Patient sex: M
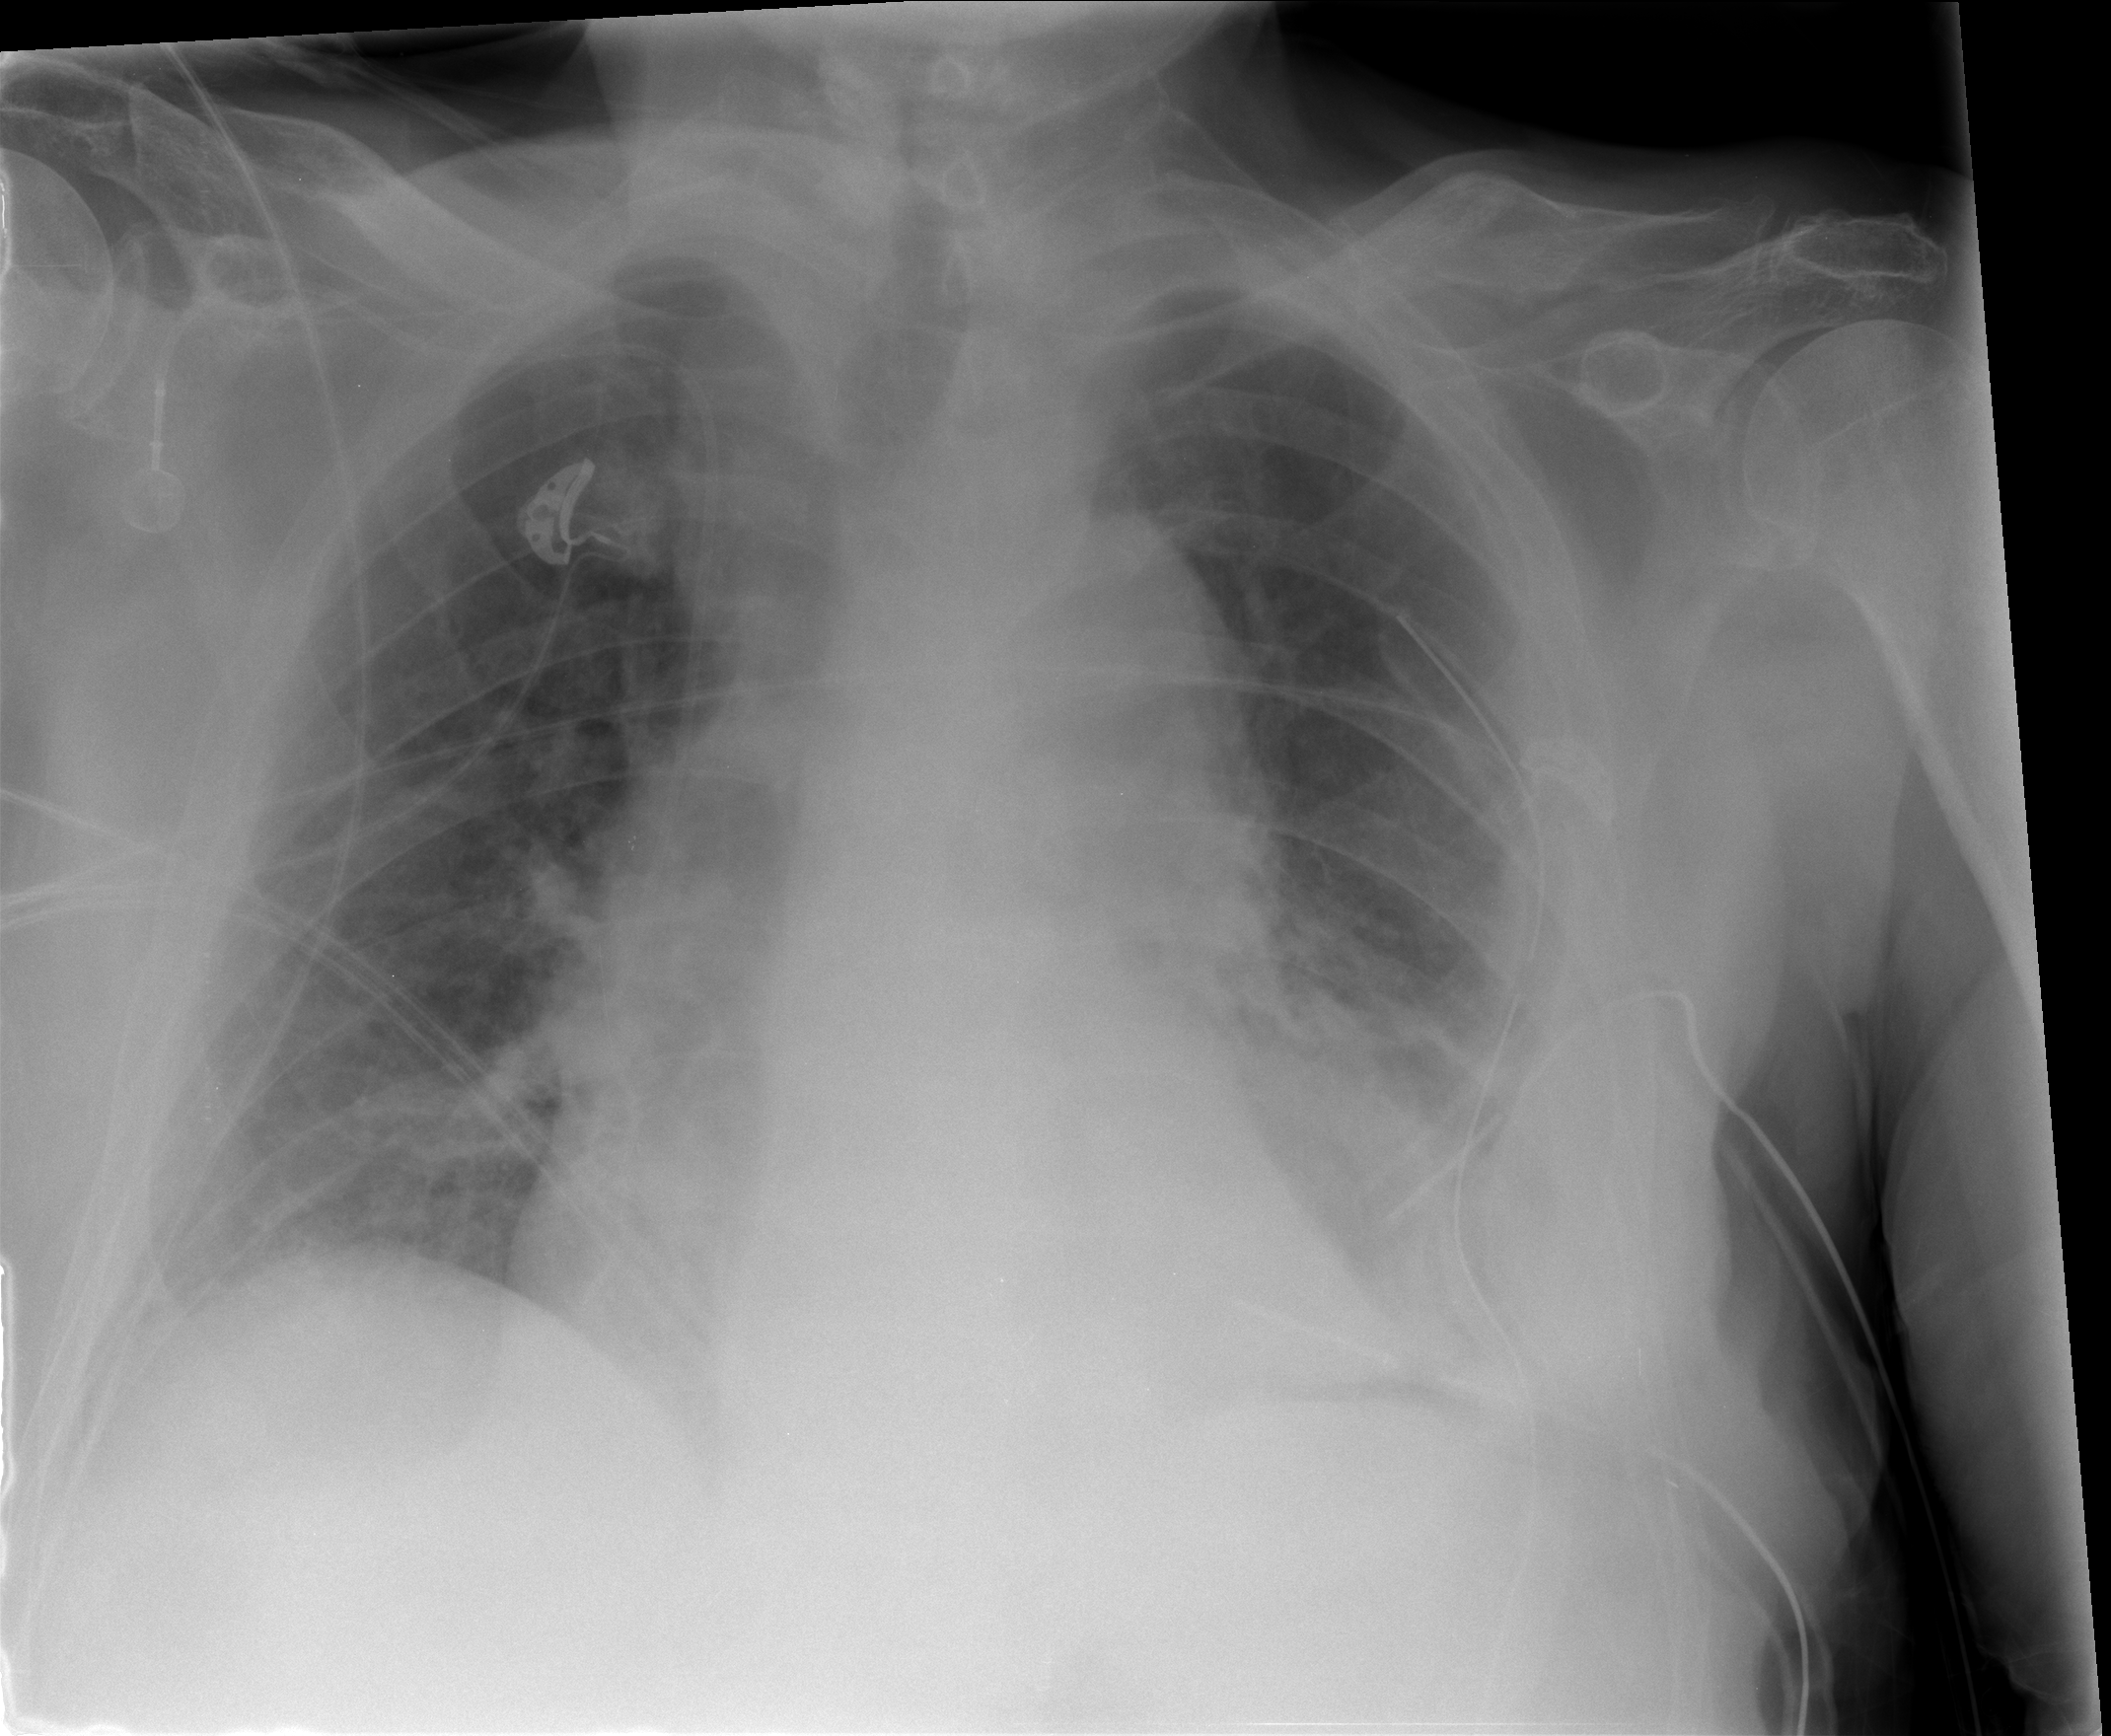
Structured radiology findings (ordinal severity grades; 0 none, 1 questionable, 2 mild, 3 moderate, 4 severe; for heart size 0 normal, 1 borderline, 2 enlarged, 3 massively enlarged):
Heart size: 0
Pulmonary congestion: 2
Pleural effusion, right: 2
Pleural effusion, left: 2
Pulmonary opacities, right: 2
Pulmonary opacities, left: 2
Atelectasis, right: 2
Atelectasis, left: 2